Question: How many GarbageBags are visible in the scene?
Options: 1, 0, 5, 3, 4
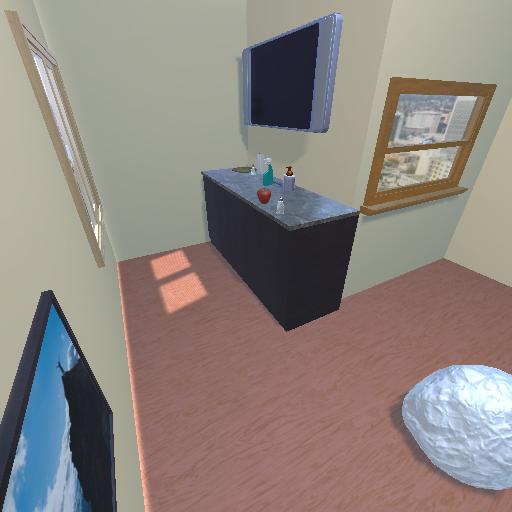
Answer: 1